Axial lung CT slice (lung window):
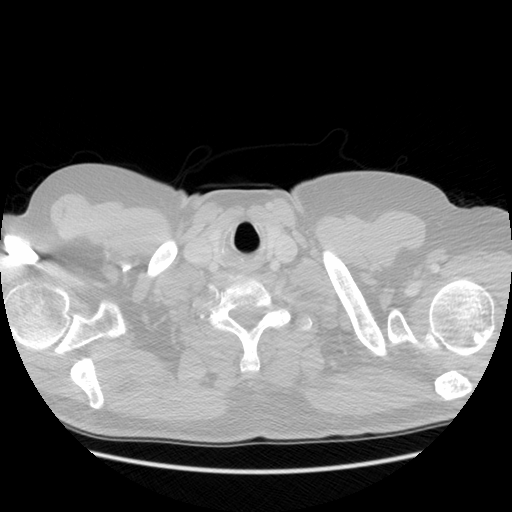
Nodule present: no